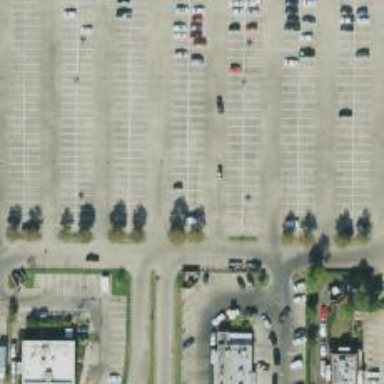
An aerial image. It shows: Parking space.